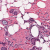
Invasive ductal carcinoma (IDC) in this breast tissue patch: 1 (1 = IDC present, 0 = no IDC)